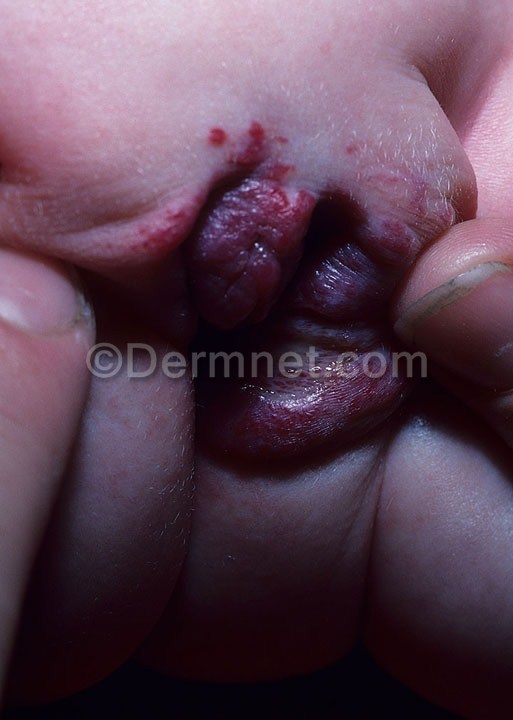
Disease: Vascular Tumors